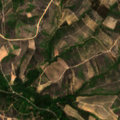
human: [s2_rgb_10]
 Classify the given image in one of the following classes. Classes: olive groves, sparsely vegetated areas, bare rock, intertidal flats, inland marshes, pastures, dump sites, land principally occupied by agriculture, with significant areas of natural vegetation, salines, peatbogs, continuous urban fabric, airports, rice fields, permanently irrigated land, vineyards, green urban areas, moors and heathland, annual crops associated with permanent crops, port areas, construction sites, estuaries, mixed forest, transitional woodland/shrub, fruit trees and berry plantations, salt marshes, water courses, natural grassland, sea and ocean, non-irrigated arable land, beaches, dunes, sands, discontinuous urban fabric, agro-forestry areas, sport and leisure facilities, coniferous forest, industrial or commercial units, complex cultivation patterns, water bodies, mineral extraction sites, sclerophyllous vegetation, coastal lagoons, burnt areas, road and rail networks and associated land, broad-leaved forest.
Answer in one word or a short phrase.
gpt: land principally occupied by agriculture, with significant areas of natural vegetation, transitional woodland/shrub